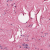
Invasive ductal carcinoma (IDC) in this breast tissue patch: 0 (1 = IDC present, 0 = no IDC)